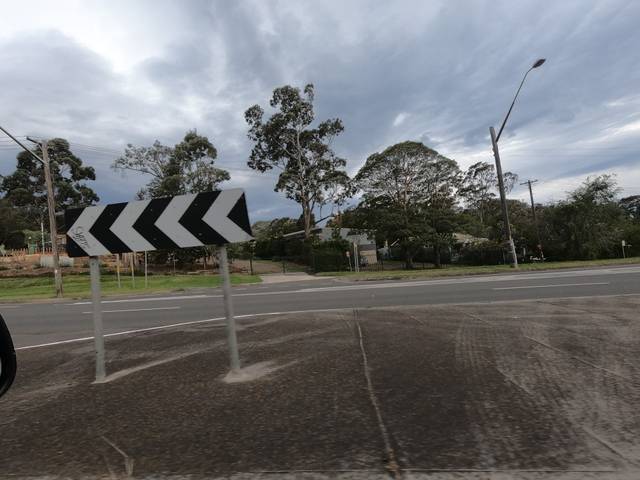
Region: Australia
Coordinates: -34.428, 150.868